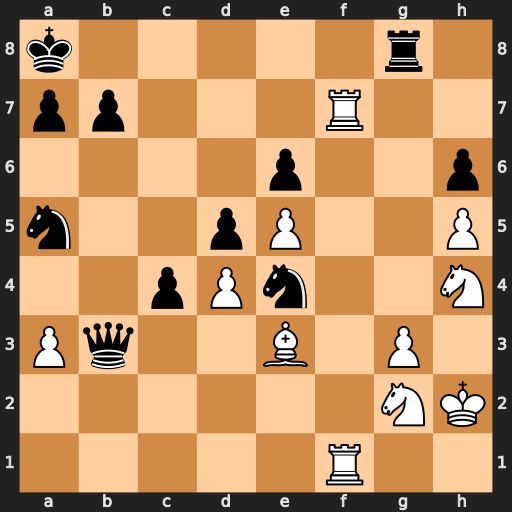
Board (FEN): k5r1/pp3R2/4p2p/n2pP2P/2pPn2N/Pq2B1P1/6NK/5R2
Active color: w
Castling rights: -
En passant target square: -
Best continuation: Rf8+ Rxf8 Rxf8#